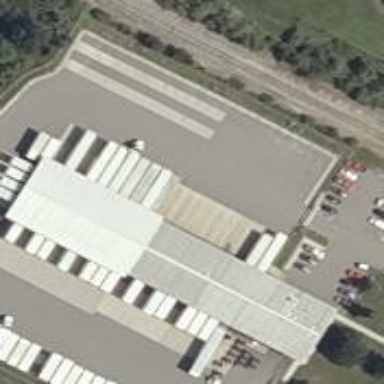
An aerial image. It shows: Industrial building.